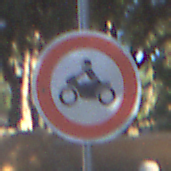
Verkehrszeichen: VerbotKraftraeder
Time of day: MorningAfternoon
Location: Outdoor (Suburban)
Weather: Clear
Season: NotSpecified
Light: Natural